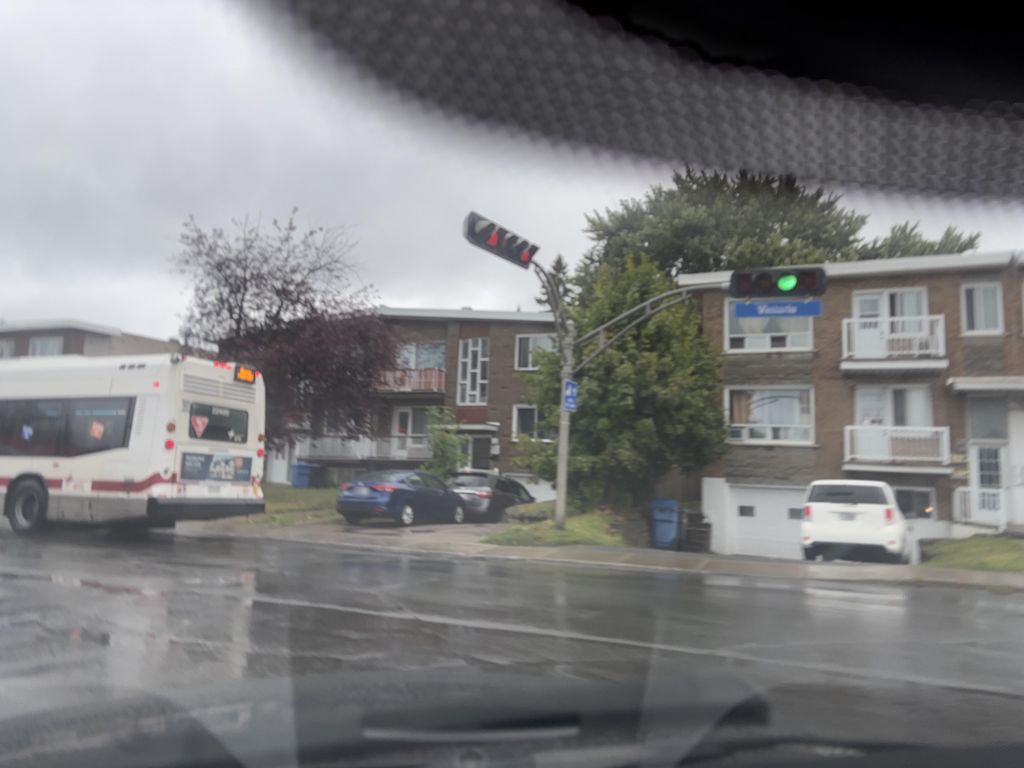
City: montreal